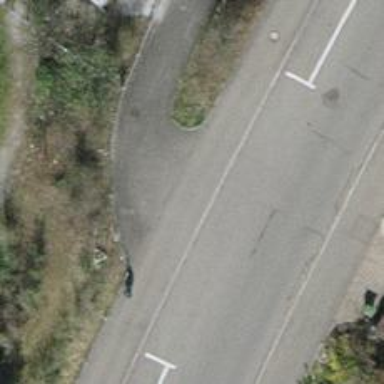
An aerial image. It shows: Road serving as parking aisle.